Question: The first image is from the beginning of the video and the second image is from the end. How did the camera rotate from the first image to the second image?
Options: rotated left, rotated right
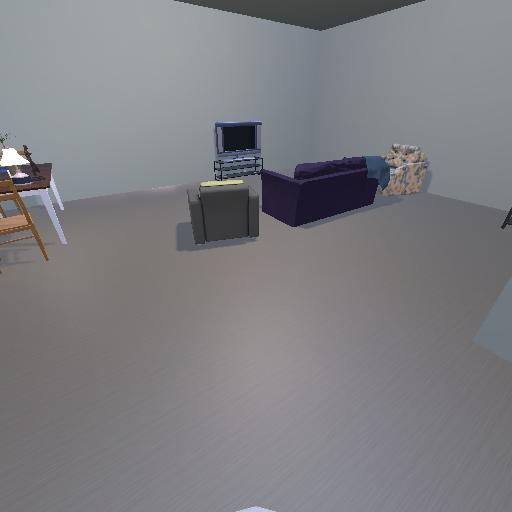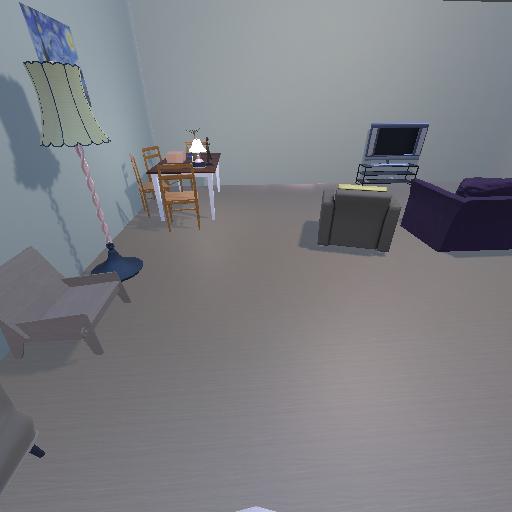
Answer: rotated left